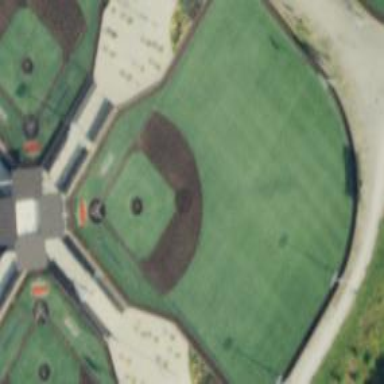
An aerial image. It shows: Baseball pitch for leisure and sports activities.